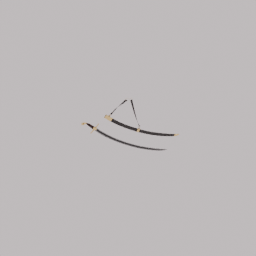
Label: tools